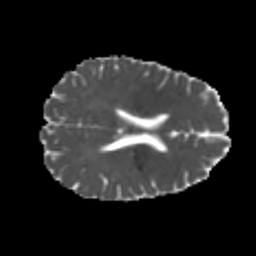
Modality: MD
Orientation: axial
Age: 26
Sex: male
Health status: healthy
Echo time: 0.074 s